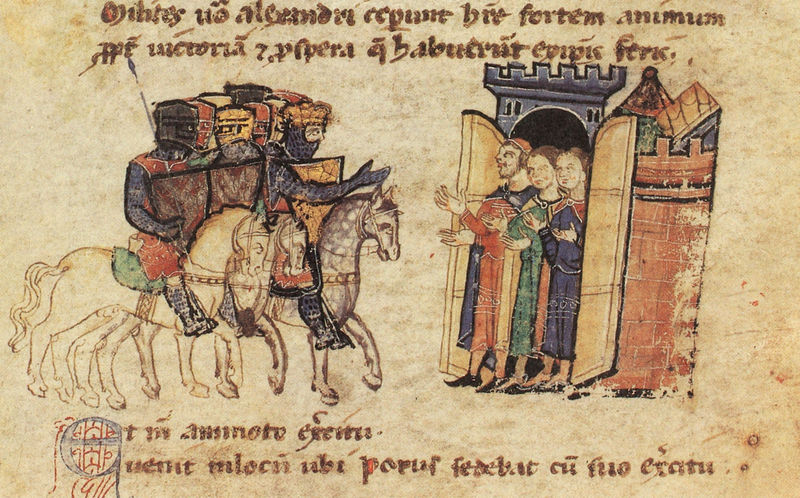
Titel: Alexanderroman
Institution: Leipzig, Stadtbibliothek
Schlagwörter: blau, mann, gelb, grün, menschen, stadt, braun, frankreich, männer, tür, zeichnung, rot, malerei, kirche, gold, gewänder, blatt, pferd, pferde, reiter, turm, hufe, zaumzeug, schrift, papier, figuren, könig, lanze, soldaten, detail, tor, zinnen, schild, buch, burg, kloster, festung, seite, illustration, schilder, text, buchstaben, soldat, helm, ritter, rüstung, buchseite, pergament, stadttor, helme, mittelalter, eroberung, krieger, empfang, mönch, mönche, speer, ankunft, jubel, gruß, handschrift, applaus, schilde, rüstungen, abt, majuskel, burgturm, kalligrafie, kettenhemd, manuskript, gleichschritt, buschseite, 1200, alexanderroman, buchvseite